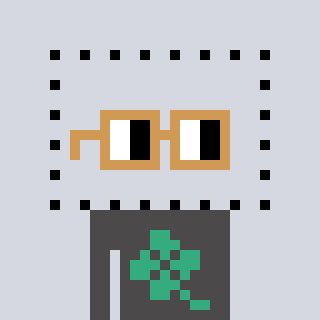
a pixel art character with square brown glasses, a void-shaped head and a grayscale-colored body on a cool background